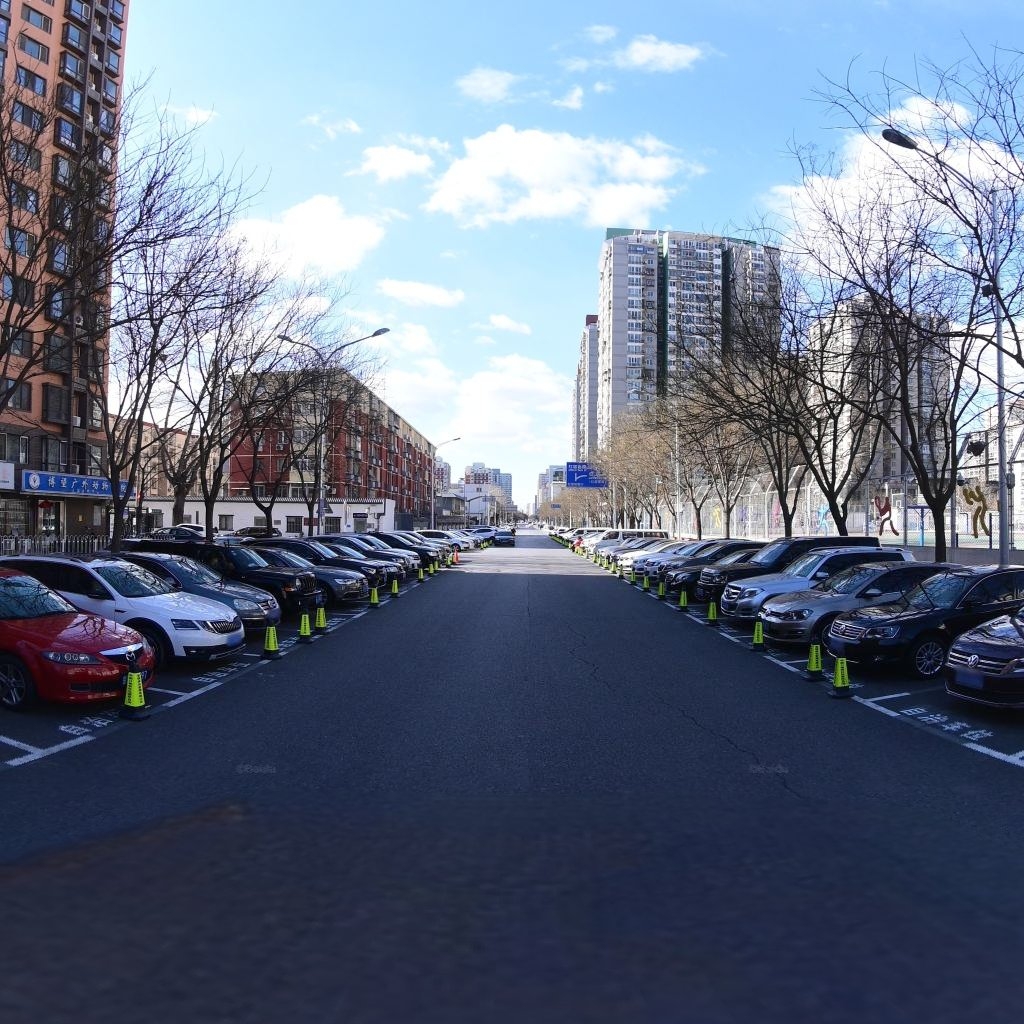
Region: Xicheng
Road damage annotations: longitudinal crack, longitudinal crack, longitudinal crack